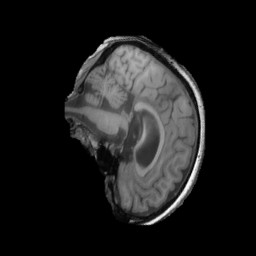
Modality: T1w
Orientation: sagittal
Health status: ill
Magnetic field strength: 3 T